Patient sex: M
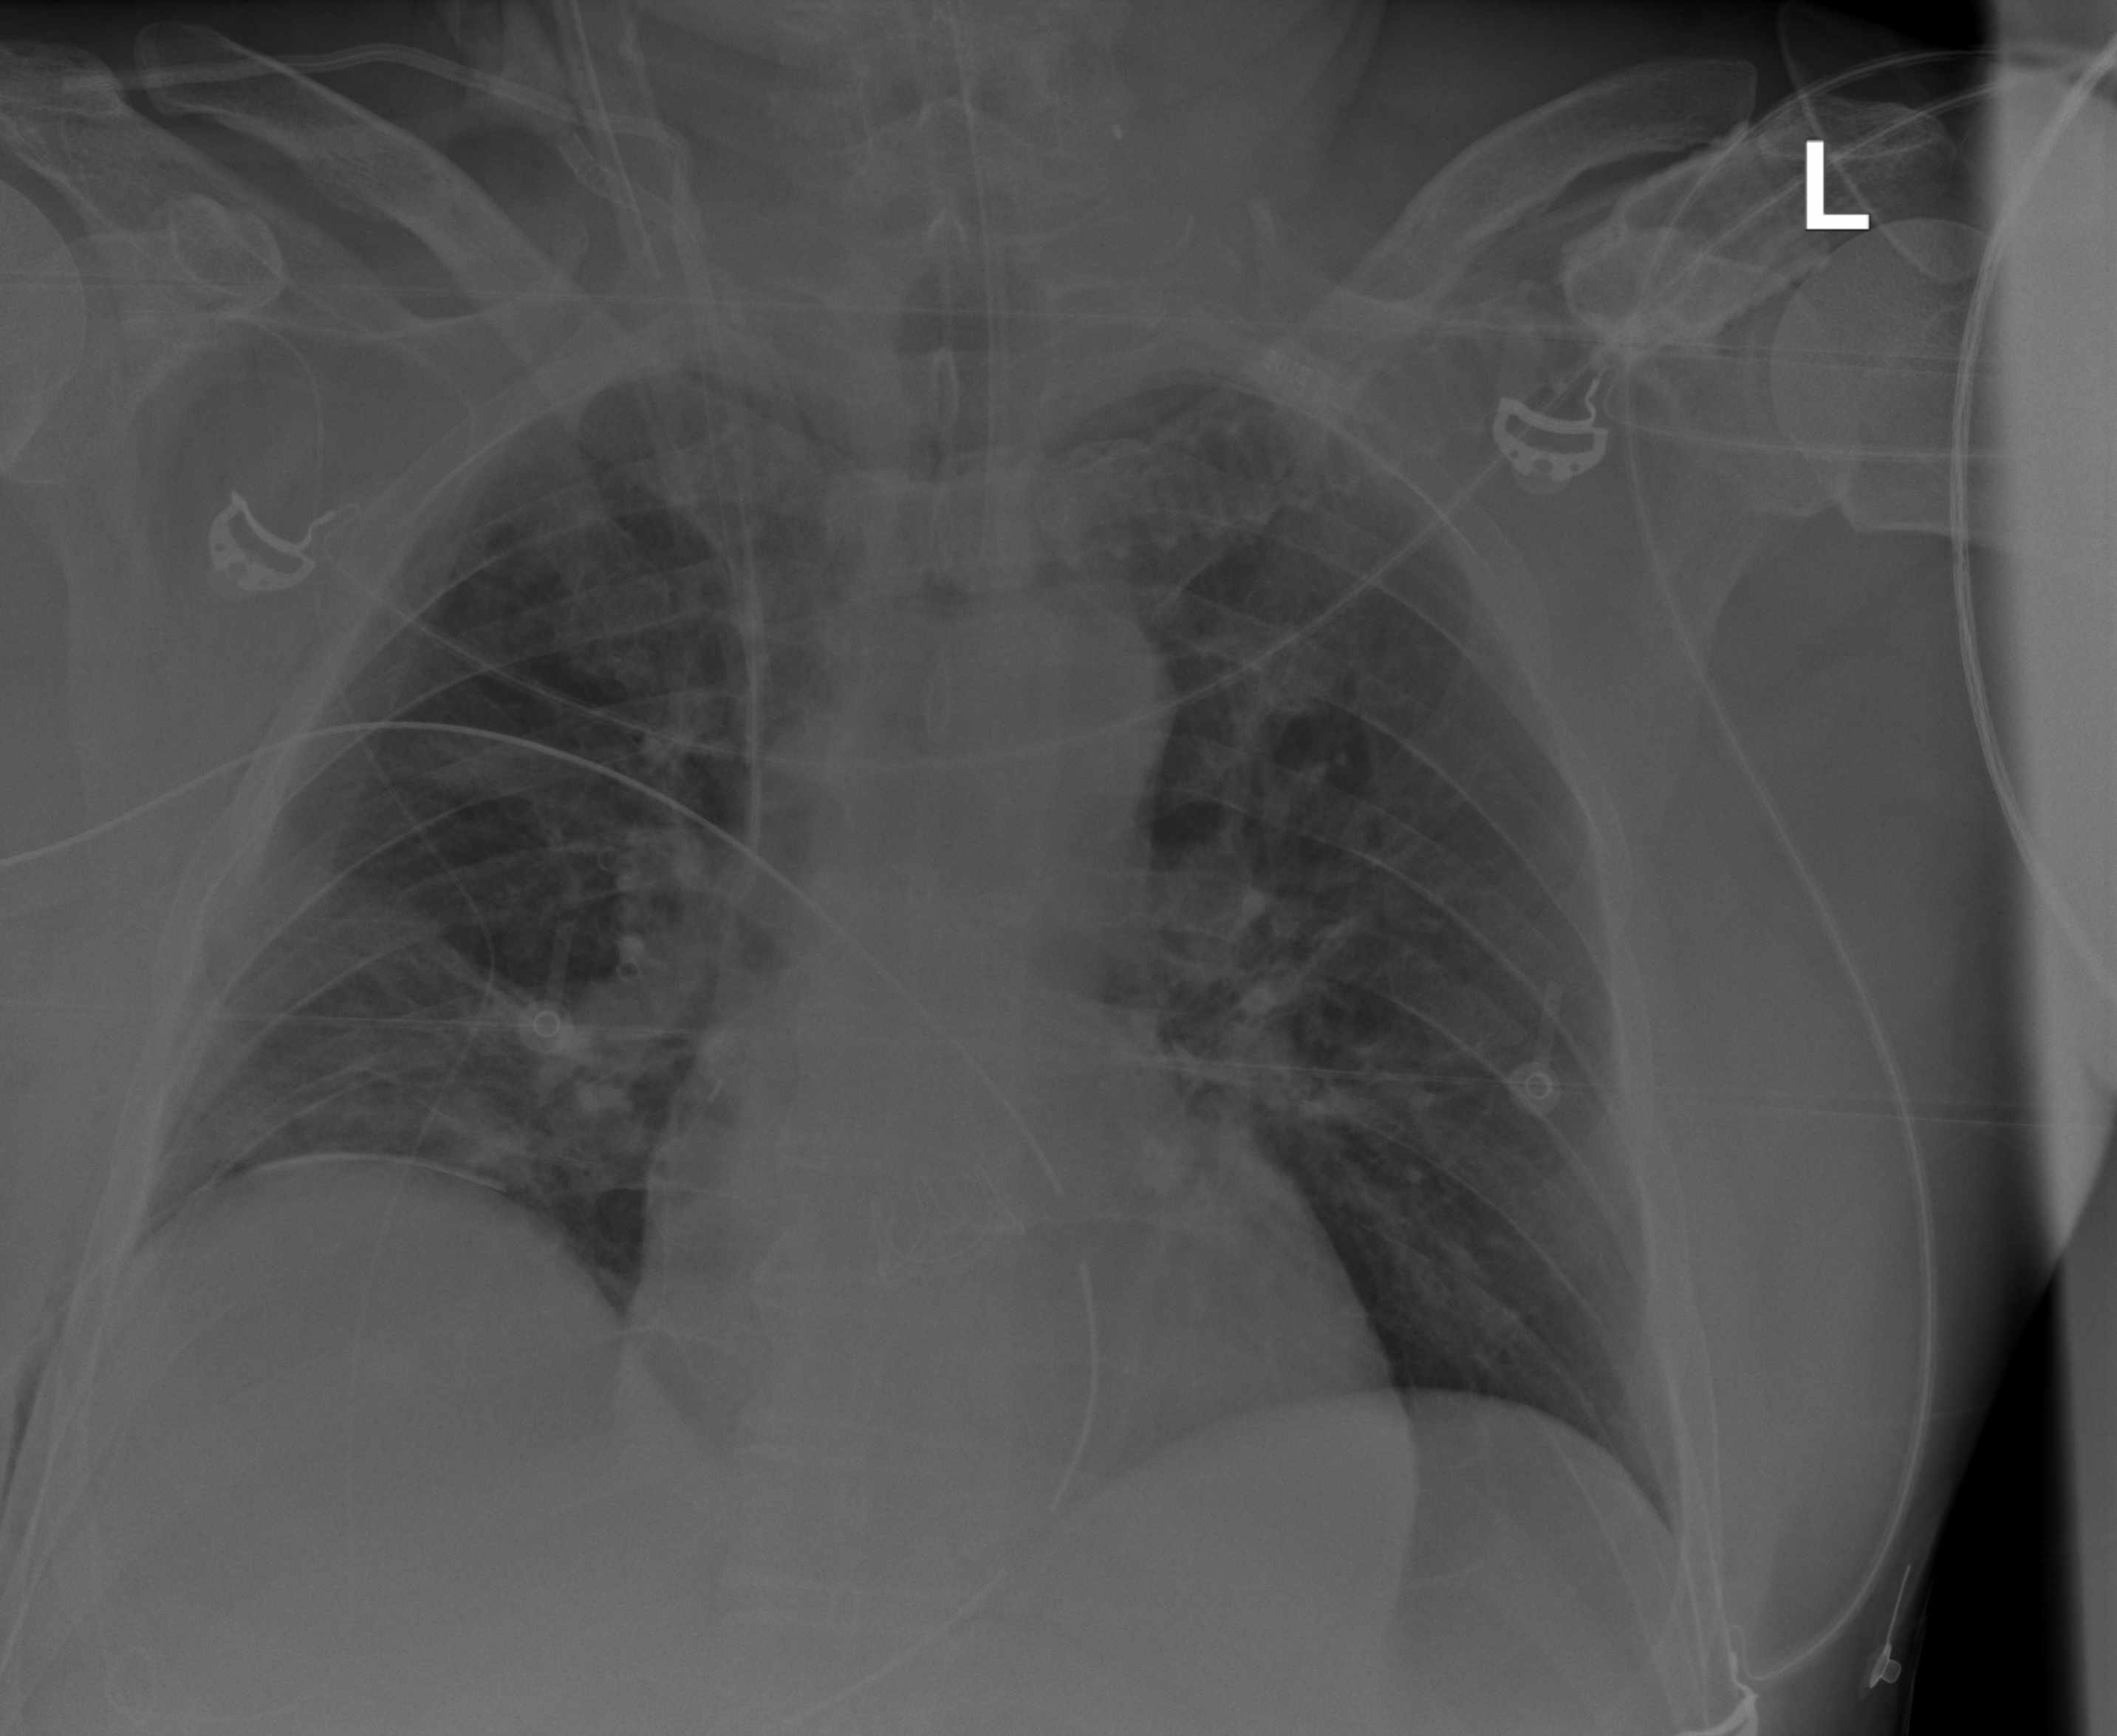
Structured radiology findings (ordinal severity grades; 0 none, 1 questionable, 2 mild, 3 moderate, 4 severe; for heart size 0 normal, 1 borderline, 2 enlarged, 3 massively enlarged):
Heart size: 1
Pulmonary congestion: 2
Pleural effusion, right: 0
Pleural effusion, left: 0
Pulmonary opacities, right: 2
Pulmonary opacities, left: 2
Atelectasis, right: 2
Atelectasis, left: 0